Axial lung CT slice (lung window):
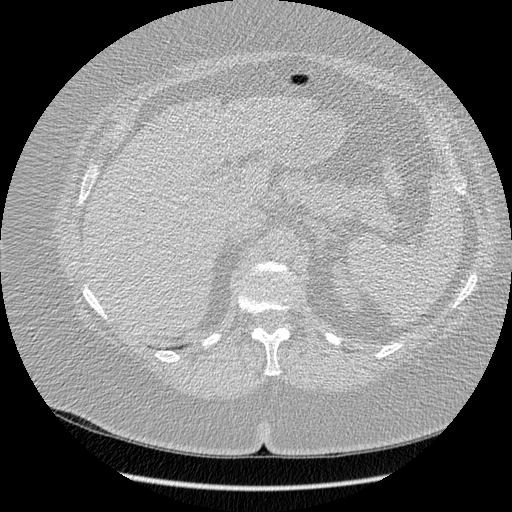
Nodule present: no